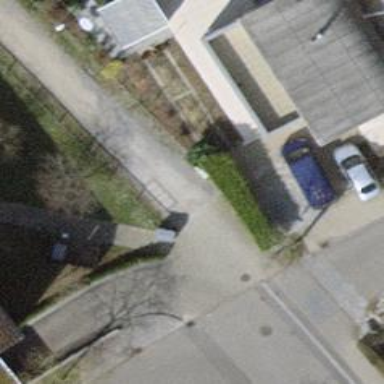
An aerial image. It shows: Street cabinet.